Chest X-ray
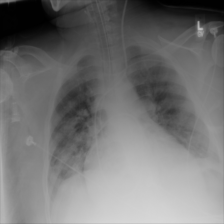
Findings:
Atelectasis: negative
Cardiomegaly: negative
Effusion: negative
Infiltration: negative
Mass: negative
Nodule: negative
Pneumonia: negative
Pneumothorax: negative
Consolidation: negative
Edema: positive
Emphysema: negative
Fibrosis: negative
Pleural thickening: negative
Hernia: negative